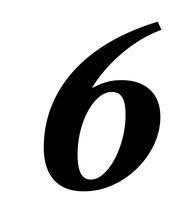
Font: LibreCaslonText-Italic_Bold_Italic